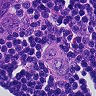
Metastatic tissue present: yes